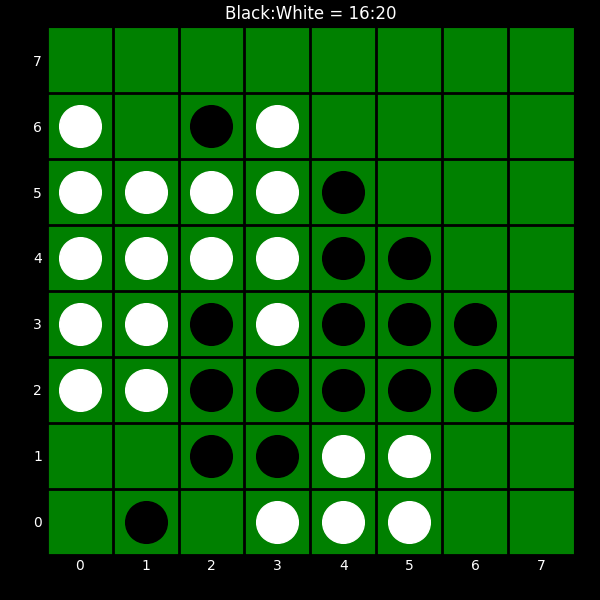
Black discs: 16
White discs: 20